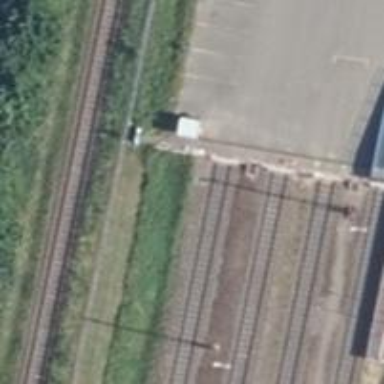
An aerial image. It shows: Railway level crossing.